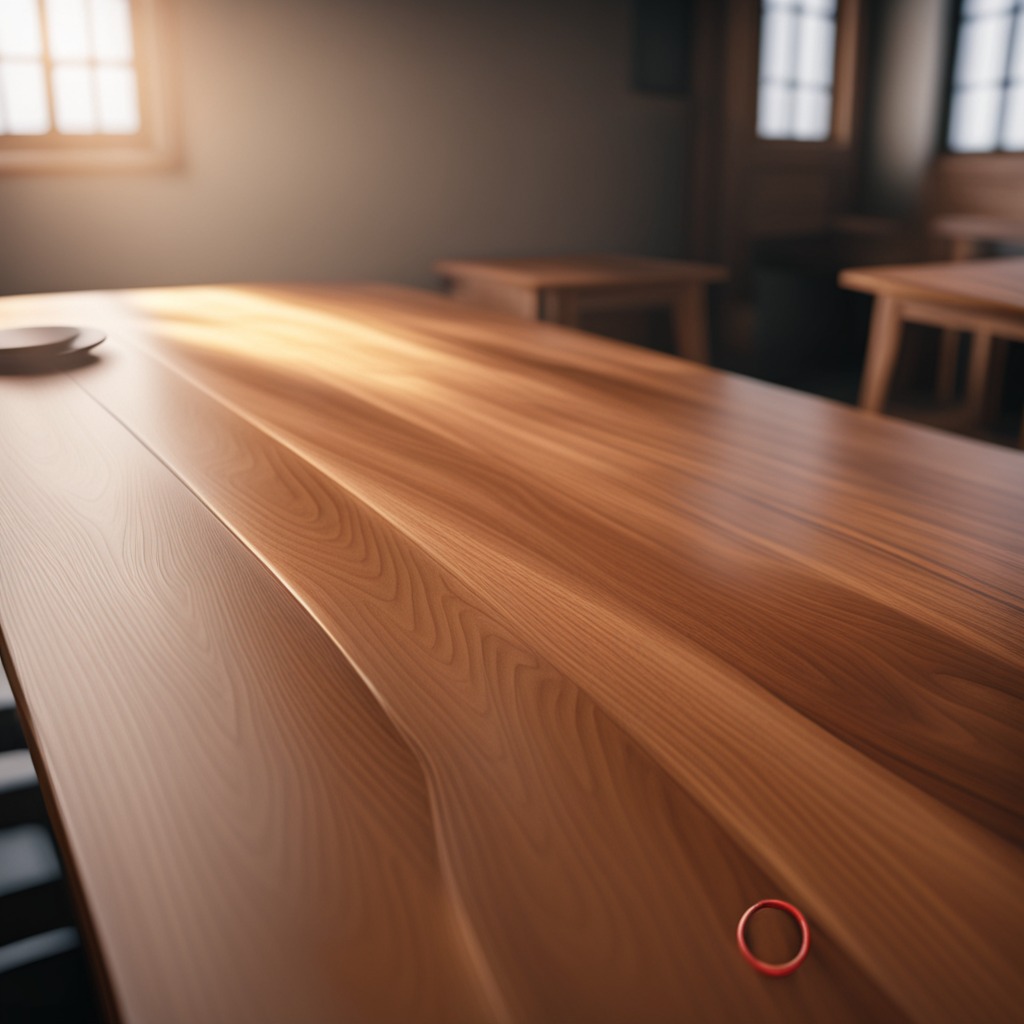
A rubber O-ring is lying on a wooden table in a carpentry studio.